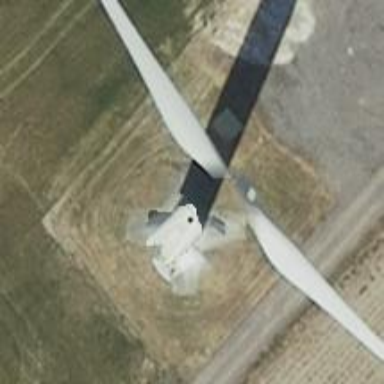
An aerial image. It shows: Wind generator powered by horizontal-axis wind turbine.